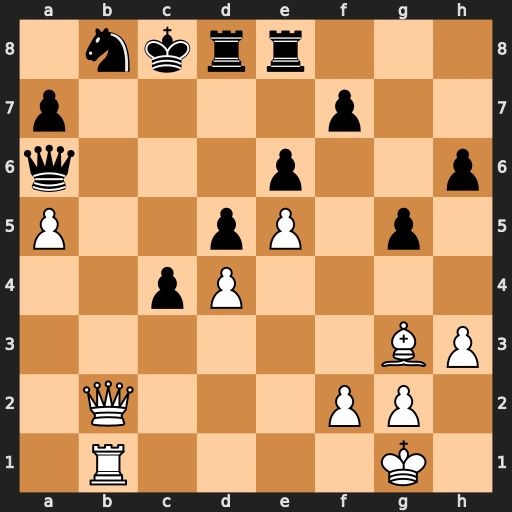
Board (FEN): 1nkrr3/p4p2/q3p2p/P2pP1p1/2pP4/6BP/1Q3PP1/1R4K1
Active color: w
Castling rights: -
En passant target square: -
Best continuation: Qxb8+ Kd7 Rb7+ Kc6 Qc7#